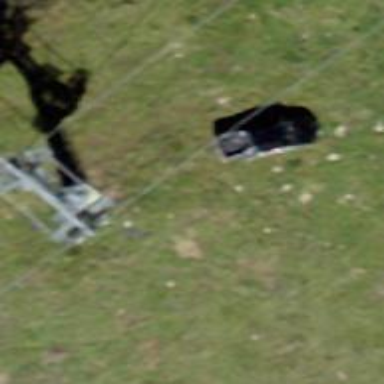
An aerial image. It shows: Pylon used for aerialway.